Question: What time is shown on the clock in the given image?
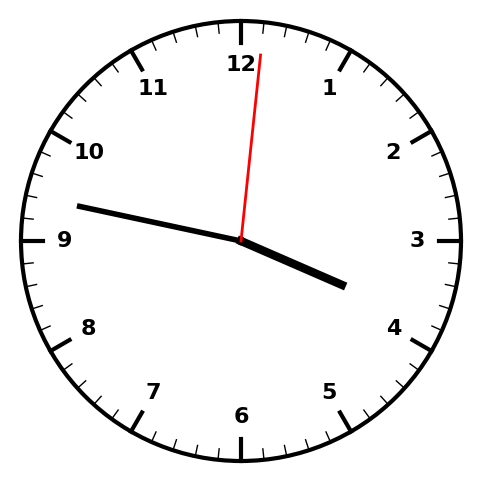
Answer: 03:47:01